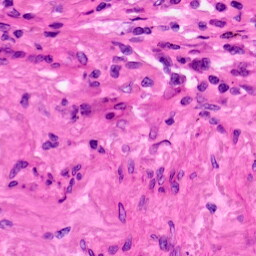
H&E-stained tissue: Lung